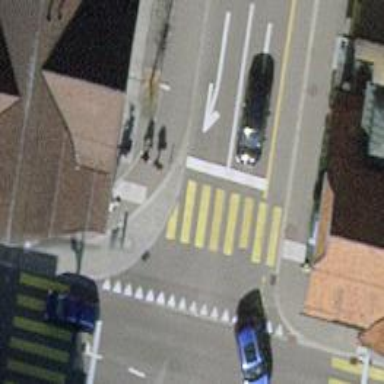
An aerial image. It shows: Road crossing with traffic signals.